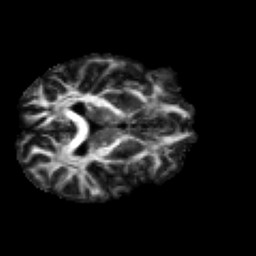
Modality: FA
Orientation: axial
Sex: male
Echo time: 0.114 s